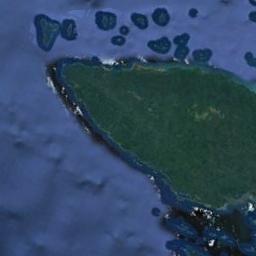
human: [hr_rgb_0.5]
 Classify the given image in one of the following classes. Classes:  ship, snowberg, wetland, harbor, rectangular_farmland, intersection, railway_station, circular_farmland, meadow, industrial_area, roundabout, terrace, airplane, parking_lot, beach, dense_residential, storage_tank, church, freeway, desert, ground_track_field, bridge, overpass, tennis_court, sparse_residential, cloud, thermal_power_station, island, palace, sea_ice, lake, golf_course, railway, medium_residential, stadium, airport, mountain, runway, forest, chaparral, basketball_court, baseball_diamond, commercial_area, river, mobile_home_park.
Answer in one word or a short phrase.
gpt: island